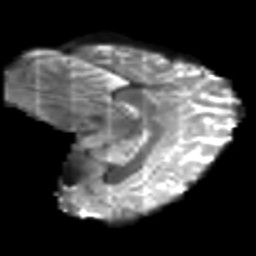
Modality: T2w
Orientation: sagittal
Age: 18
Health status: ill
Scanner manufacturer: philips
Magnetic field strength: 3 T
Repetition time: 9 s
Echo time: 0.127 s